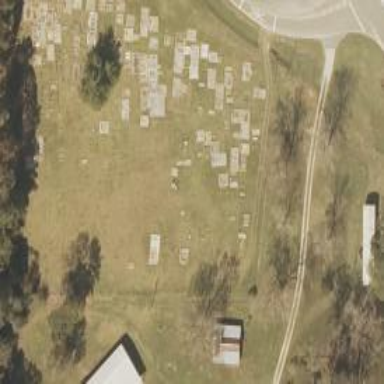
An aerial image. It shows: Graveyard.